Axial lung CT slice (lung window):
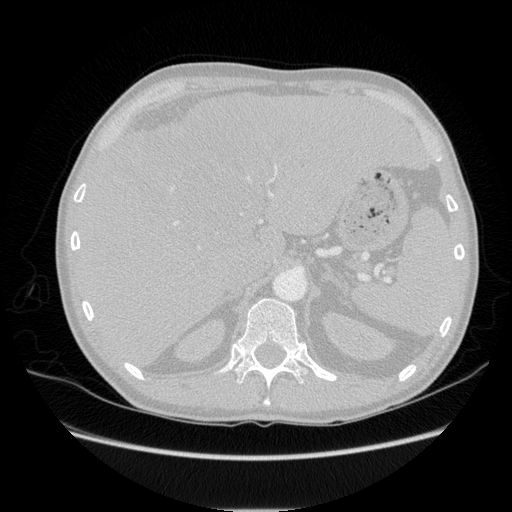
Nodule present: no